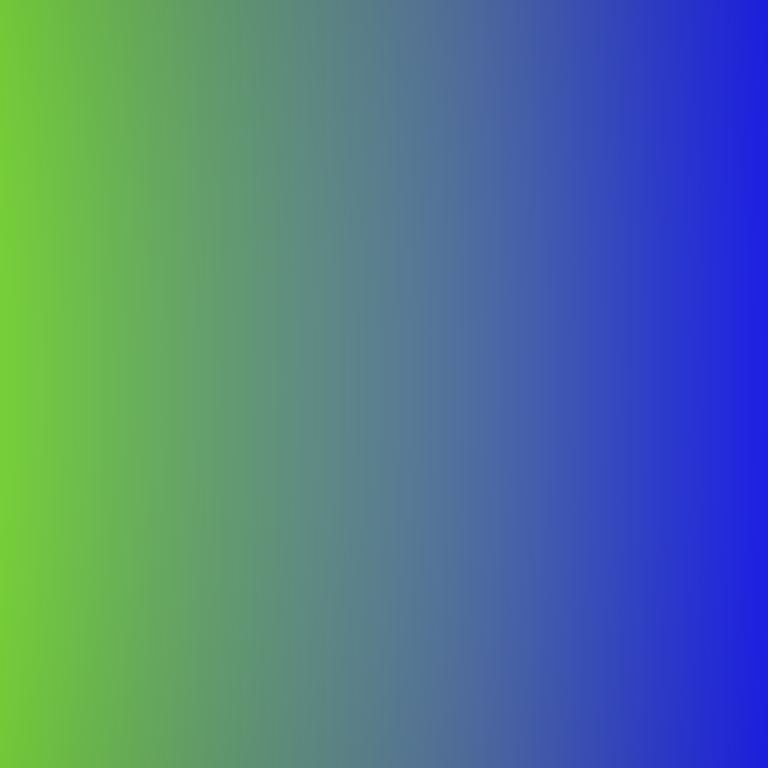
Abstract light effect, smooth gradient from vibrant green to deep blue, calm atmosphere, soft blend, no room, no furniture, no objects.